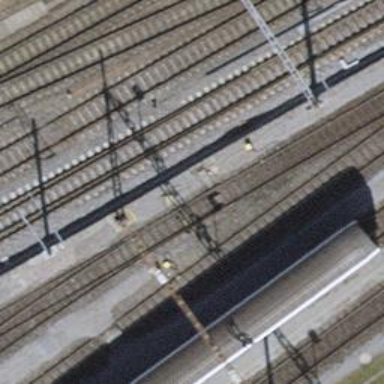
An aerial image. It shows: Railway switch.